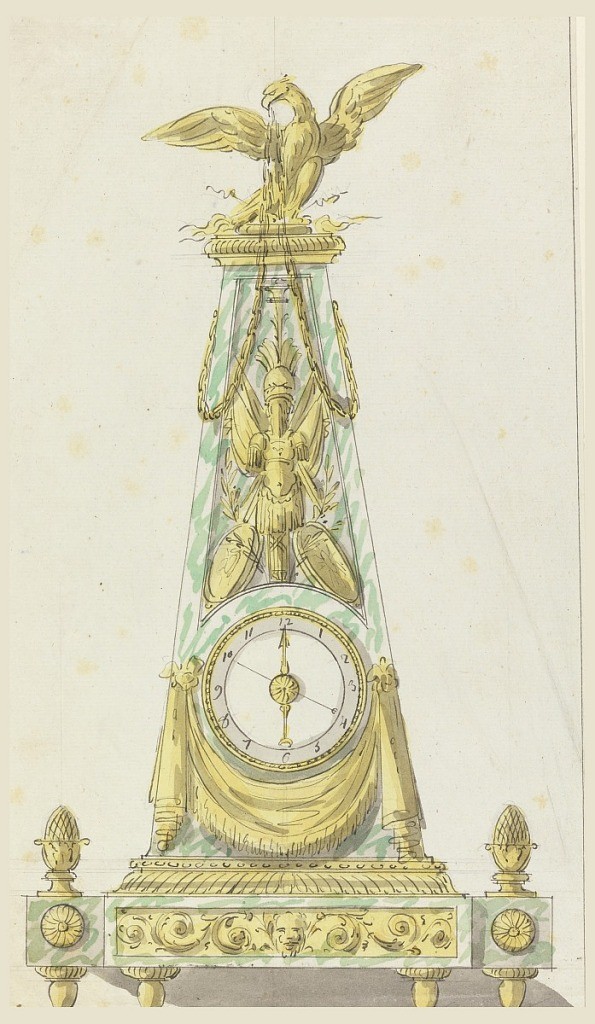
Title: Design for a Mantel Clock
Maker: Jean-Louis Prieur the Younger, French, 1759 – 1795
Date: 1780–90
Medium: Graphite, pen and ink, brush and watercolor on paper
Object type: Drawing
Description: Design for a marble and bronze clock. The clock is set in a marble case, a truncated pyramid in shape, mounted on a marble and bronze plinth. Below the dial a bronze swag, above the dial an escutcheon. An eagle at apex with outstretched wings, with chains suspended from his beak.